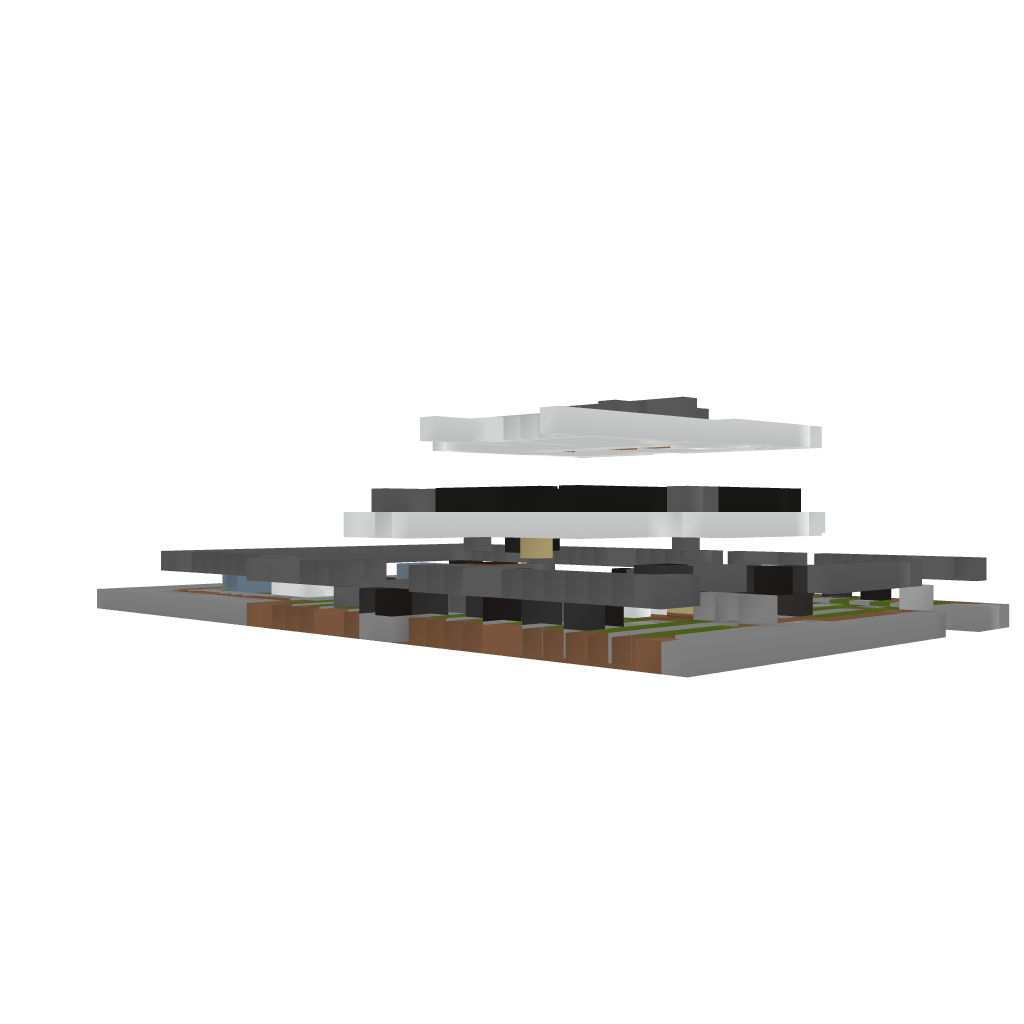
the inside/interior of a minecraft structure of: Modern House #1 (By Ecl1pse8) 1.7.2